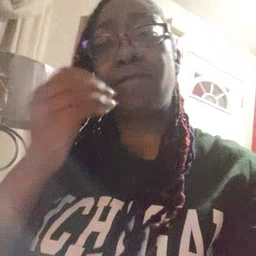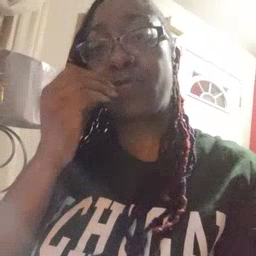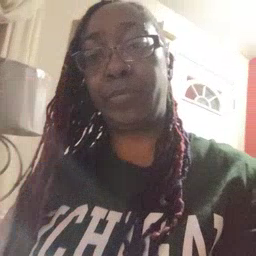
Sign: food